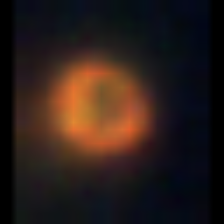
Taxon: NanoPlankton
Group: Other